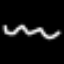
Label: squiggle